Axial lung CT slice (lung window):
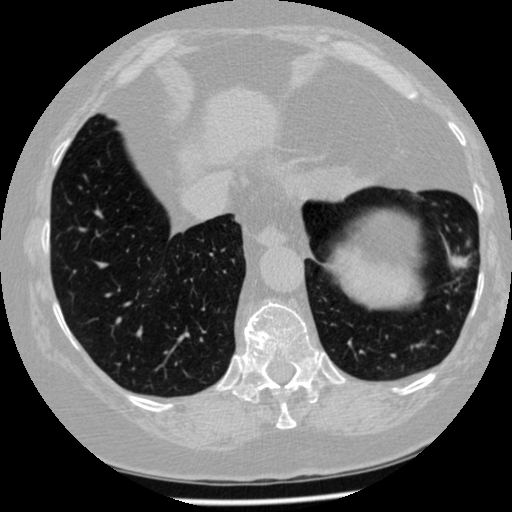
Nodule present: no